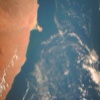
Label: water